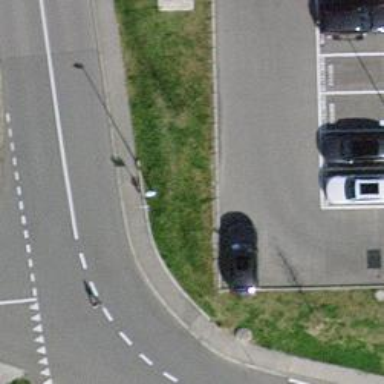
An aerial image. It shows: Bus stop with platform for public transport.